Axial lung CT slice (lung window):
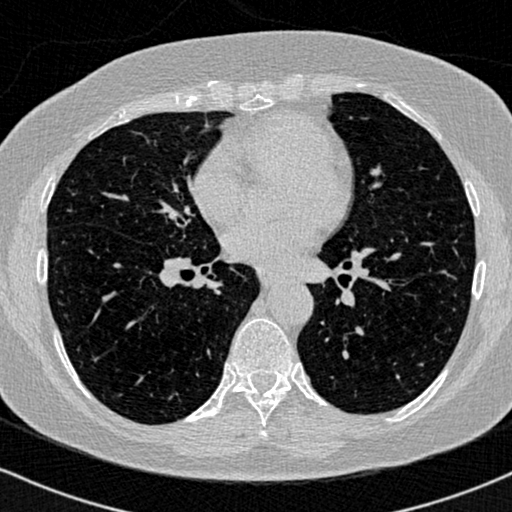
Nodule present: no